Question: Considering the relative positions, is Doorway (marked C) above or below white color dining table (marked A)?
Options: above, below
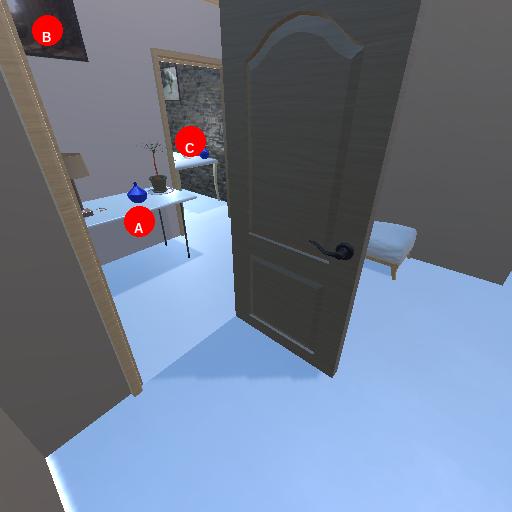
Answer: above